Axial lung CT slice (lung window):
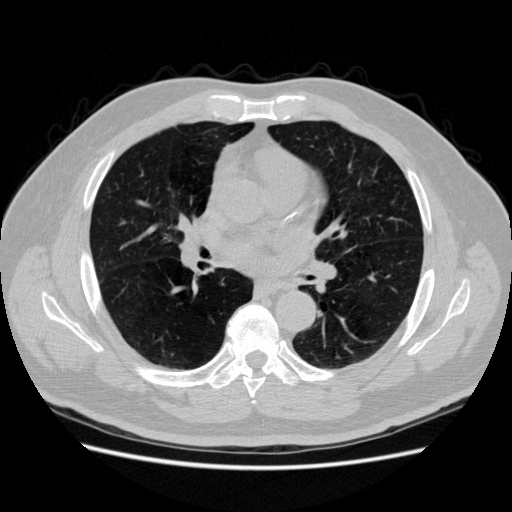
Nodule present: no